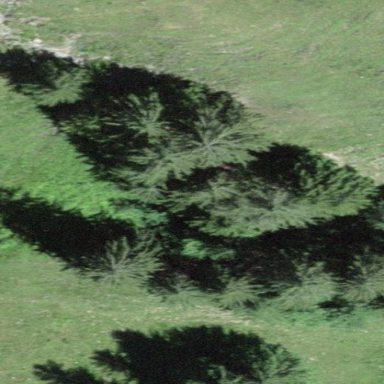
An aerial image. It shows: Forest area.